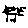
Label: house